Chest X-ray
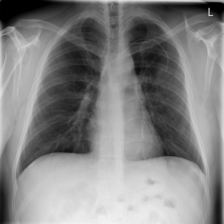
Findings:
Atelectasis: negative
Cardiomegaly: negative
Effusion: negative
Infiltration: negative
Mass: negative
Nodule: negative
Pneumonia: negative
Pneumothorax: negative
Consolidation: negative
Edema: negative
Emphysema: negative
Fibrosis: negative
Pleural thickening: negative
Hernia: negative